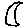
Label: moon